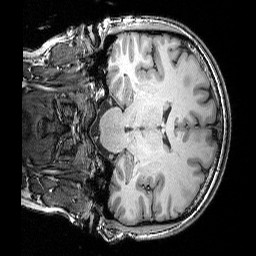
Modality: T1w
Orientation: coronal
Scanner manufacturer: siemens
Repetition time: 2.25 s
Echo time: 0.00418 s